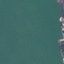
Land use / land cover class: SeaLake